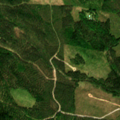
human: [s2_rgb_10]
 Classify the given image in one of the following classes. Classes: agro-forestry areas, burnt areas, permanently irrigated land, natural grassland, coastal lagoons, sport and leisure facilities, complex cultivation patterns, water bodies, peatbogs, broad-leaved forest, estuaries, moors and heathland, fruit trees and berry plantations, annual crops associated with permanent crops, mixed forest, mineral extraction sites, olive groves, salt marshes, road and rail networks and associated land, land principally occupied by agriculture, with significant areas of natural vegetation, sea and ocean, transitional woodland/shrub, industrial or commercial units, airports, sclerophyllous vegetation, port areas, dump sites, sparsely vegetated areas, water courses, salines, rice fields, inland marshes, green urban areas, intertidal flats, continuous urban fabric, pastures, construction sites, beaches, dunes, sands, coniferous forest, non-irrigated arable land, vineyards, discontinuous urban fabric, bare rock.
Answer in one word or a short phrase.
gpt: broad-leaved forest, coniferous forest, mixed forest, transitional woodland/shrub